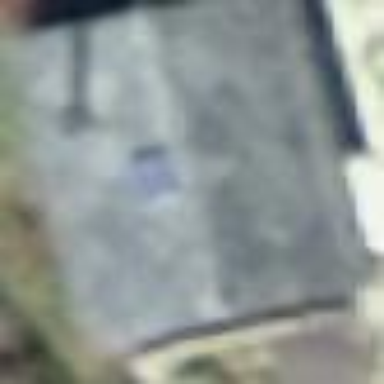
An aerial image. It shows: Building with grey gabled roof.